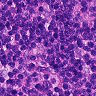
Metastatic tissue present: no